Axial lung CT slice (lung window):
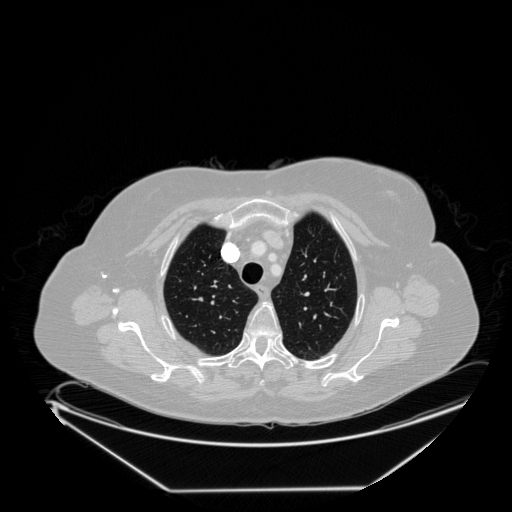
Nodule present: no